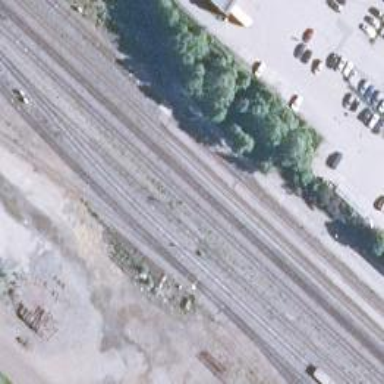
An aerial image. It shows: Railway signal.